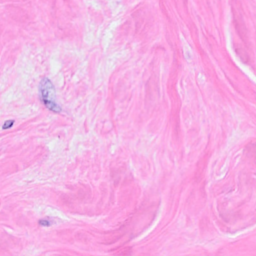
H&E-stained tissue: Breast